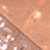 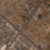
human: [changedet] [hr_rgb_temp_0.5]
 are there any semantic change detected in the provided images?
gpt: The desert area is further urbanized.